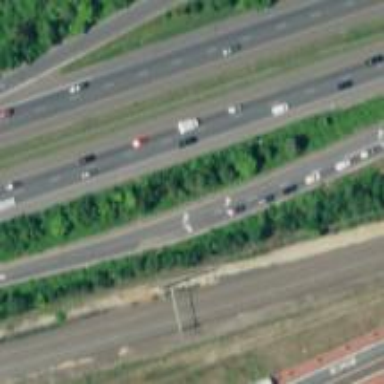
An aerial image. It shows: Motorway link.